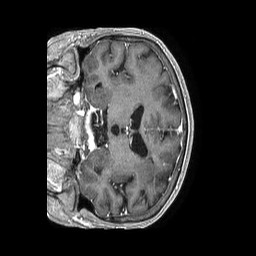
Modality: T1w
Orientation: coronal
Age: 56
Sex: female
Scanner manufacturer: philips
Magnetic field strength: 1.5 T
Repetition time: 0.00779 s
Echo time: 0.003646 s